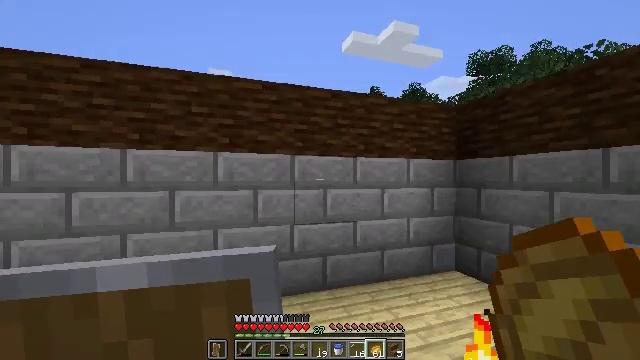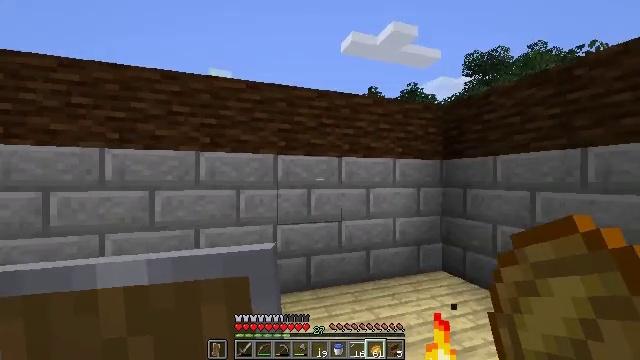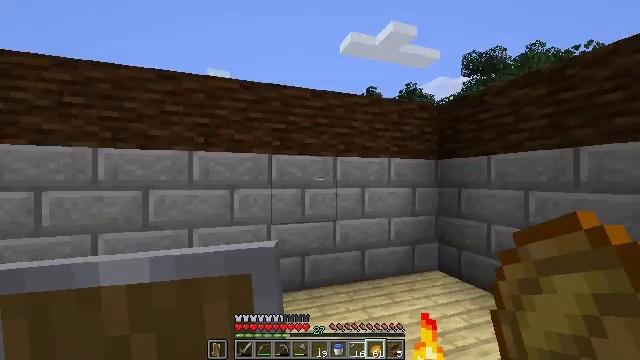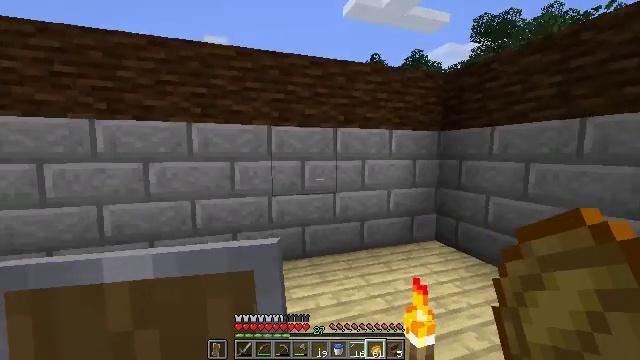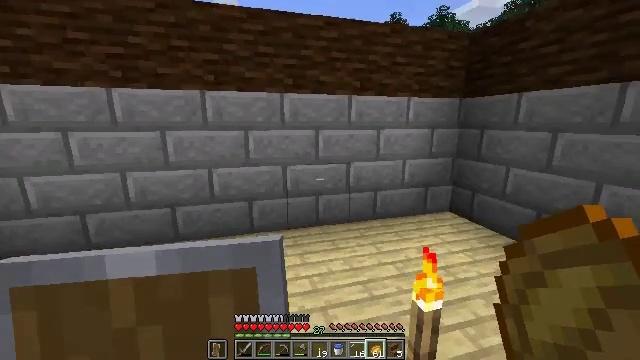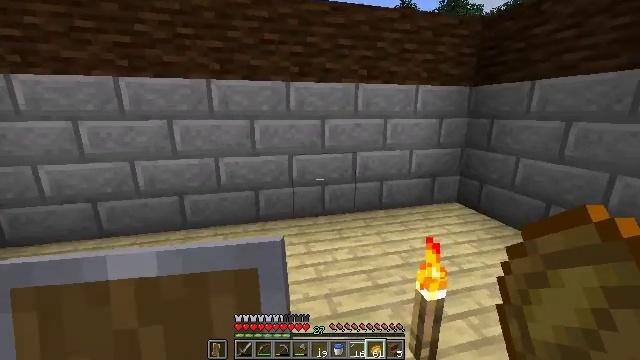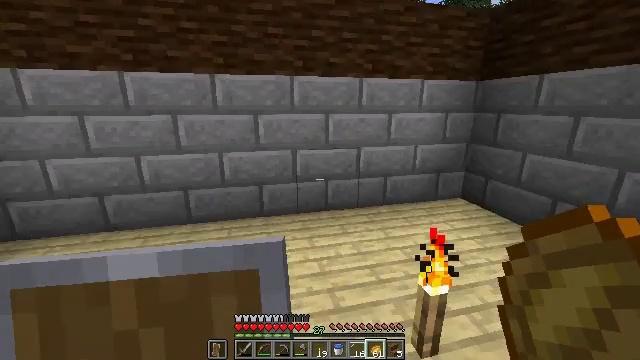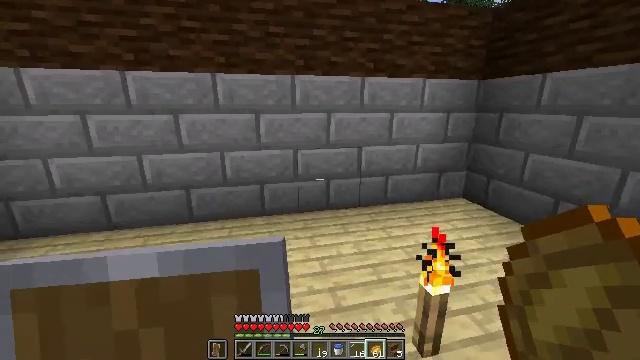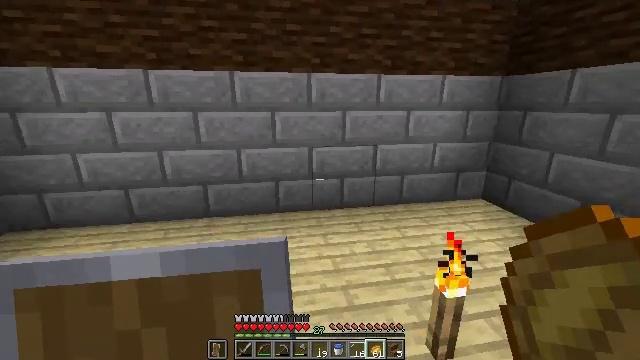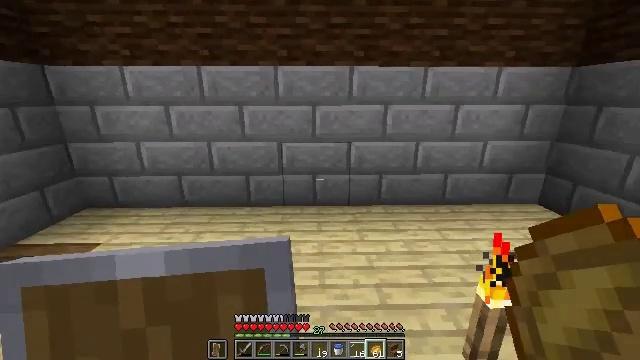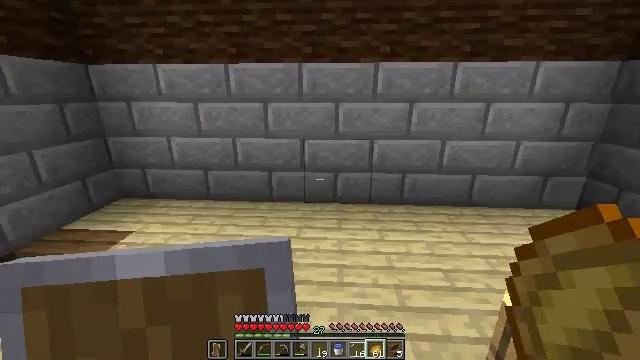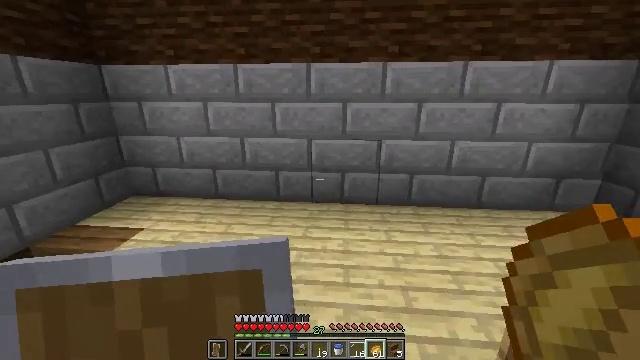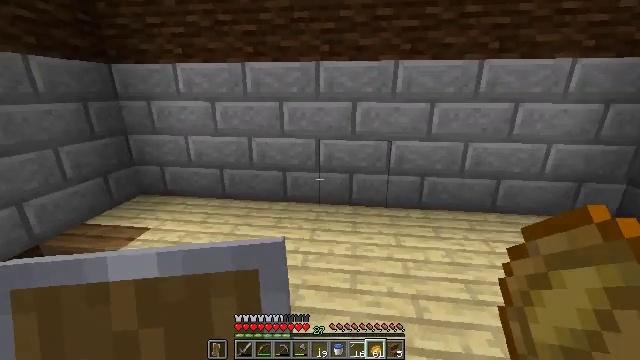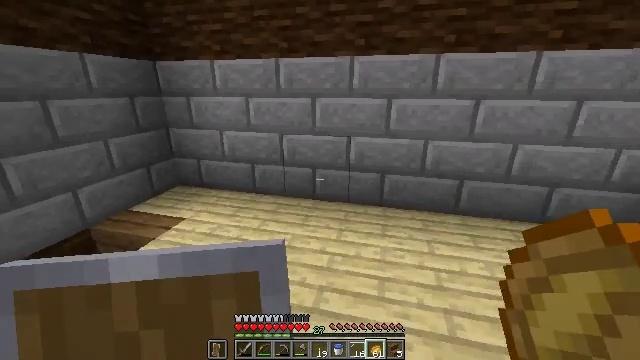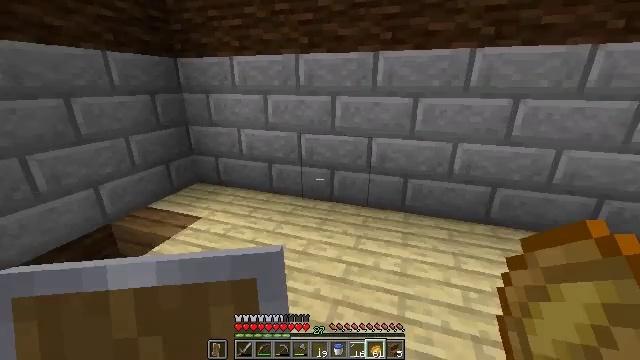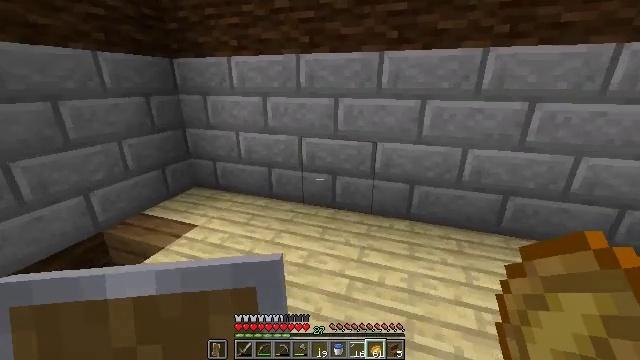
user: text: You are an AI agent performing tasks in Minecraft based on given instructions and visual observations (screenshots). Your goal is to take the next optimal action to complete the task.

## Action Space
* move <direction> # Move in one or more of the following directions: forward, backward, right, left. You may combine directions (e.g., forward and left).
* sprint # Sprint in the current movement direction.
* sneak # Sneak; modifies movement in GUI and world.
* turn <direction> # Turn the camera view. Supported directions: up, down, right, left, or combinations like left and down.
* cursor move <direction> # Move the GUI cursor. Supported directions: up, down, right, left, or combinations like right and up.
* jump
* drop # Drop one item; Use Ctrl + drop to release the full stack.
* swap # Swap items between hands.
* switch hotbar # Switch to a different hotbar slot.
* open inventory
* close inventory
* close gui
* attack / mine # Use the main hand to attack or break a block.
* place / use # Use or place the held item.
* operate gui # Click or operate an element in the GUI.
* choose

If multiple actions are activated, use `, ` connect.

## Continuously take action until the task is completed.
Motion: motion action
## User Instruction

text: Get stone bricks for construction purposes.
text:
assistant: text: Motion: no_op
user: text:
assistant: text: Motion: no_op
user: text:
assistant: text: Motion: turn down
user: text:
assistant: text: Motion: turn left and down
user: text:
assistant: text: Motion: turn left and down
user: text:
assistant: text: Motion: turn down
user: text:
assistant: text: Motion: no_op
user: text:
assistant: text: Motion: turn left
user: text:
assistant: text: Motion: turn left and down
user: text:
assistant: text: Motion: turn left
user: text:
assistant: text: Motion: turn left
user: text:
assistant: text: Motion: move forward, turn left
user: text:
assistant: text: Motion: move forward, turn left
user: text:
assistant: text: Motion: move forward, turn left
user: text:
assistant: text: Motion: move forward
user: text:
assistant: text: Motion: move forward
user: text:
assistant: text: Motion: no_op
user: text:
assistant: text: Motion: no_op
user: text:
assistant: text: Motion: no_op
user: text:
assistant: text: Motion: no_op
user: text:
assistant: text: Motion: no_op
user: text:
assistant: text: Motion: no_op
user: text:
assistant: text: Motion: no_op
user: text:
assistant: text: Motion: no_op
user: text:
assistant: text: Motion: no_op
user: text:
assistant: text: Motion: switch to hotbar 4
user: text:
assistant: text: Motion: switch to hotbar 4
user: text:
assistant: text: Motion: no_op
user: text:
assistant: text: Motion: no_op
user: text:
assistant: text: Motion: switch to hotbar 3